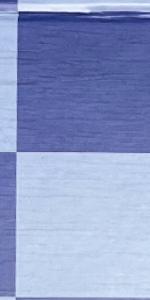
Label: Empty